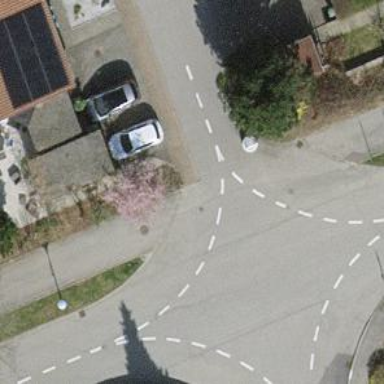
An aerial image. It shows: Asphalt road designated as living street.